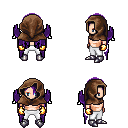
a pixel art fantasy rpg character, male body template, human, light skin, purple wings, white pants, purple bangs hairstyle, cloth hood, gold gloves, metal boots, four views (front, back, left, right), 2x2 character sprite sheet, small pixel art, hard edges, no anti-aliasing